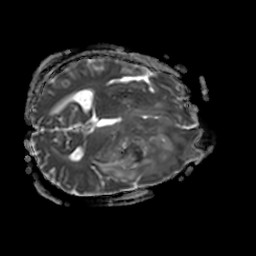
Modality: ADC
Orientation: axial
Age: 55
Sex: female
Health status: ill
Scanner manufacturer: philips
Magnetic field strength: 3 T
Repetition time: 3.8 s
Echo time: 0.09 s